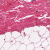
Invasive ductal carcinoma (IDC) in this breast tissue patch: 0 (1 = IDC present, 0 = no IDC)